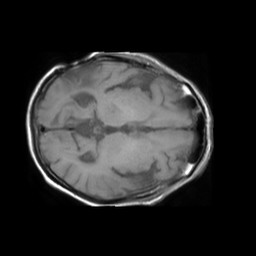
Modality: T1w
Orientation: axial
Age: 71
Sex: male
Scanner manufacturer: philips
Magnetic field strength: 1.5 T
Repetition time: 0.55 s
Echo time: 0.015 s